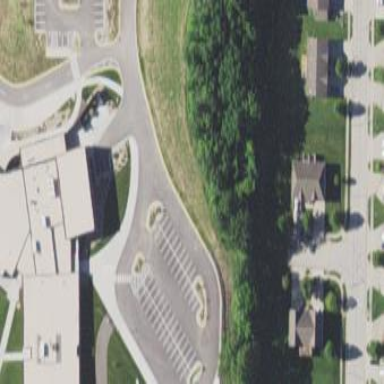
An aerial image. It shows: Parking area.